Question: I have created a simple Unicode window, and I pressed a key on the keyboard to see what the value of wParam for the WM_CHAR message would be, and it gave me as expected the Unicode code point for the character, I pressed the 'S' key and my keyboard layout was set to Arabic (so the arabic character is 's').
Now, I also captured the window messages in Spy++, but I have noticed that it gave me a wrong value for wParam, it actually gave me the value for the character code in the Windows: Arabic code page!
this is a screenshot of the results:

and this is the source code:
'''
#define UNICODE
#include <Windows.h>
#include <stdio.h>
LRESULT CALLBACK WndProc(HWND hWnd, UINT message, WPARAM wParam, LPARAM lParam)
{
switch(message)
{
case WM_CLOSE:
DestroyWindow(hWnd);
break;
case WM_DESTROY:
PostQuitMessage(0);
break;
case WM_CHAR:
char str[256];
sprintf(str, "0x%.4x", wParam);
MessageBoxA(NULL, str, "", 0);
break;
default:
return DefWindowProc(hWnd, message, wParam, lParam);
}
return 0;
}
int WINAPI WinMain(HINSTANCE hInstance, HINSTANCE hPrevInstance,
LPSTR lpCmdLine, int nCmdShow)
{
WNDCLASSEX wc;
wc.cbSize = sizeof(WNDCLASSEX);
wc.style = 0;
wc.lpfnWndProc = WndProc;
wc.cbClsExtra = 0;
wc.cbWndExtra = 0;
wc.hInstance = hInstance;
wc.hIcon = LoadIcon(NULL, IDI_APPLICATION);
wc.hCursor = LoadCursor(NULL, IDC_ARROW);
wc.hbrBackground = (HBRUSH)(COLOR_BTNFACE+1);
wc.lpszMenuName = NULL;
wc.lpszClassName = L"WinClass";
wc.hIconSm = LoadIcon(NULL, IDI_APPLICATION);
RegisterClassEx(&wc);
HWND hWnd = CreateWindowEx(0, L"WinClass", L"My Title", WS_OVERLAPPEDWINDOW, 261, 172, 594, 384, NULL, NULL, hInstance, NULL);
ShowWindow(hWnd, nCmdShow);
UpdateWindow(hWnd);
MSG msg;
while(GetMessage(&msg, NULL, 0, 0) > 0)
{
TranslateMessage(&msg);
DispatchMessage(&msg);
}
return msg.wParam;
}
'''
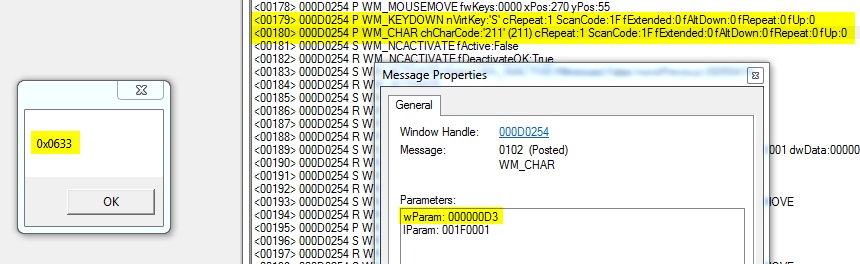
Answer: How Spy++ works is a bit of a public secret, you can easily tell when you run 'Dumpbin.exe /imports' on the .exe file. For spyxx_amd64.exe (the 64-bit version), the most relevant entries are:
'''
SPYXXHK_AMD64.DLL
...
3 SpyxxCallWndRetProc
2 SpyxxCallWndProc
4 SpyxxGetMsgProc
USER32.dll
...
320 SetWindowsHookExW
31F SetWindowsHookExA
'''
In other words, it uses SetWindowsHookEx() to set 3 hooks, WH_CALLWNDPROC, WH_CALLWNDPROCRET and WH_GETMESSAGE. Spyxxhk_amd64.dll is the DLL that gets injected into every process, it contains the hook callbacks.
Do note that it uses the Unicode and the Ansi version of SetWindowsHookEx(). One way your result can be easily explained is when it uses the Ansi version (SetWindowsHookExA) on your Unicode window. Such a hook can only ever observe the Ansi version of the WM_CHAR message.
Keep in mind that Spy++ has an impossible problem to solve when you run processes on your desktop that contains both Unicode and Ansi windows, which is not uncommon, it can't keep all of them happy. The simplest assumption is that it just punts for SetWindowsHookExA as the lowest common denominator.
Actually that Spy++ gets this wrong is a lot harder to do and I putzed at it for quite a while. Any attempt to catch Spy++ installing the hooks while using it turned out to be a bust, the hooks are installed very early at program startup. The debugging technique I eventually discovered:
- 'NtUserSetWindowHookEx'- - - - -
There are two false hits, MFC uses SetWindowsHookExW() internally. But then it lights up, three hits that all look similar to this:
'''
user32.dll!NtUserSetWindowsHookEx()
user32.dll!_SetWindowsHookEx() + 0x5b bytes
user32.dll!SetWindowsHookExAW() + 0x5b bytes
user32.dll!SetWindowsHookExA() + 0x11 bytes
spyxx_amd64.exe!SetMsgHook() + 0x6a bytes
spyxx_amd64.exe!HookMain() + 0x470 bytes
msvcr120.dll!_callthreadstart() Line 257 C
msvcr120.dll!_threadstart(void * ptd) Line 237 + 0x5 bytes C
kernel32.dll!BaseThreadInitThunk() + 0xd bytes
ntdll.dll!RtlUserThreadStart() + 0x34 bytes
'''
Which is proof, you can see SetWindowsHookExA() being called. The Ansi version, Spy++ can only ever display the Ansi version of the WM_CHAR message.